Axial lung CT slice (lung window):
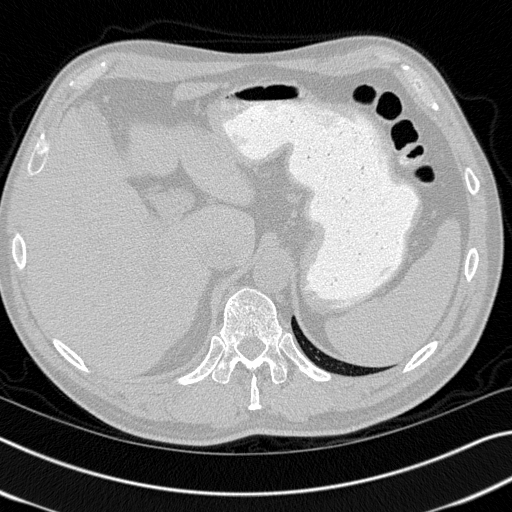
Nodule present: no